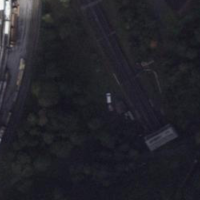
EUNIS habitat code: 43
Species observed at this site:
Tussilago farfara